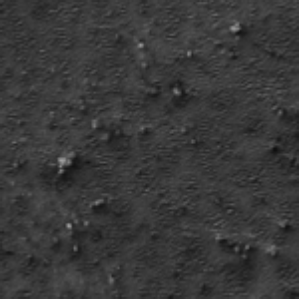
Label: frost